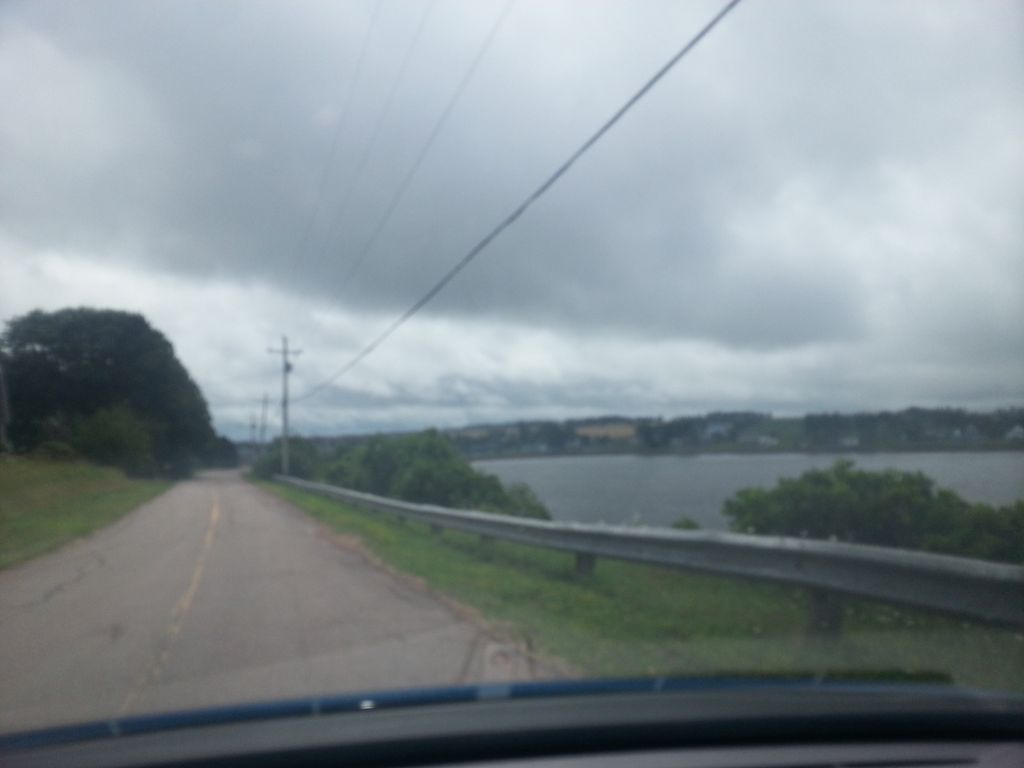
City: charlottetown